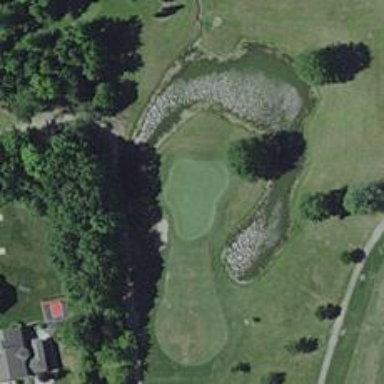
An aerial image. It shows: Golf hole.